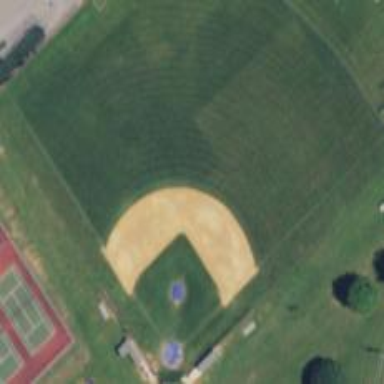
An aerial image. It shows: Baseball pitch for leisure land.